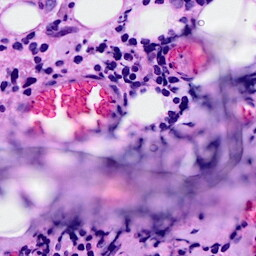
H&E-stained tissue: Breast